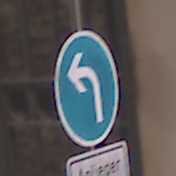
Verkehrszeichen: VorgeschriebeneFahrtrichtungLinks
Zusatzzeichen unten: PersonengruppenFrei1
Umgebung: Outdoor, Urban
Tageszeit: Midday
Wetter: PartlyCloudy
Licht: Natural
Jahreszeit: NotSpecified
Kontrast: MediumContrast